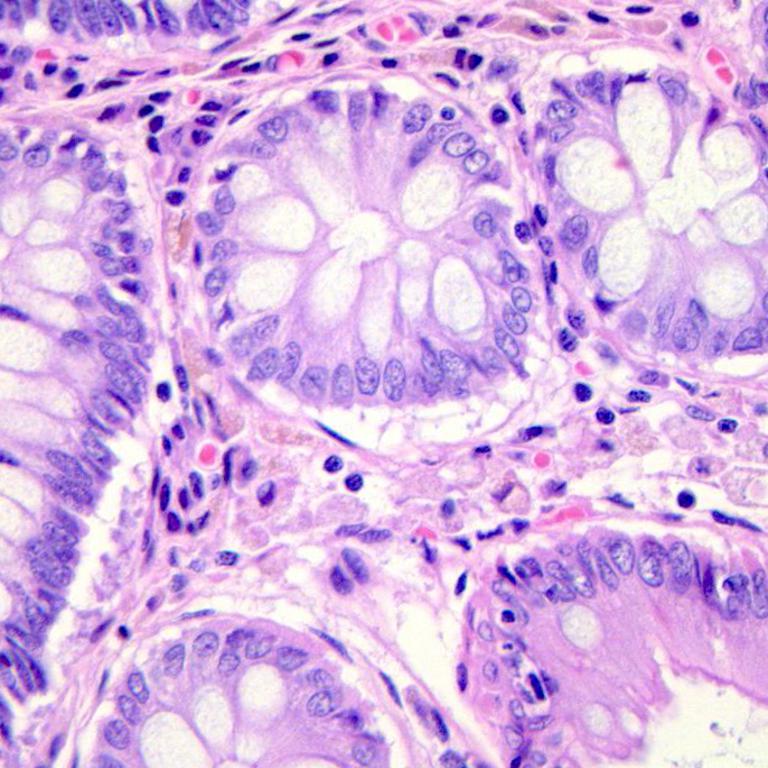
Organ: colon
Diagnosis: benign